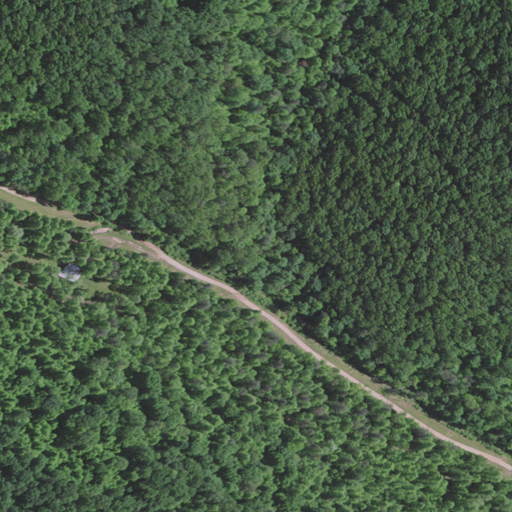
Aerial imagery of valley in Kentucky named Schoolhouse Hollow containing deciduous forest, open development, and mixed forest